Field crop: maize
Growth stage: 2
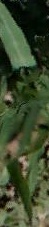
Species: maize